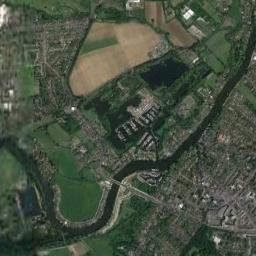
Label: river